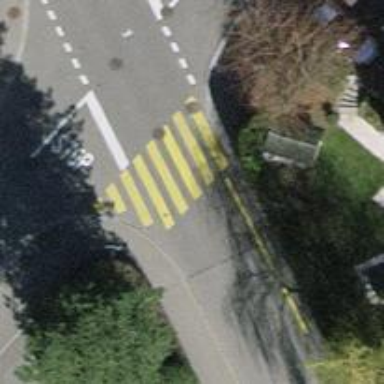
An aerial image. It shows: Uncontrolled crossing on the road.